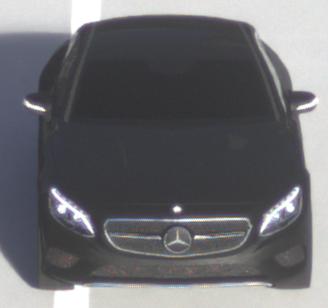
Make: Mercedes-Benz
Model: S 400 Coupé
Detailed model: S-Class (217) Coupé
Model produced from: 2015/10
Model produced until: 2017/09
Doors: 2
Color: black
Road condition: dry road
Daytime: morning or afternoon
Contrast: medium contrast